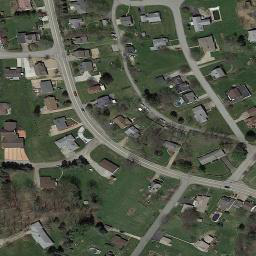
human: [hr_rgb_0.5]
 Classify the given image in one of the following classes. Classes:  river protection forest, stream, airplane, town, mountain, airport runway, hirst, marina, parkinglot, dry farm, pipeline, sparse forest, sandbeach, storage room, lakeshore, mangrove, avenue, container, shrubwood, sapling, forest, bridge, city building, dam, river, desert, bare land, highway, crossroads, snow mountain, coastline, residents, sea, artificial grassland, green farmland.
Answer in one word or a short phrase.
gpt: town